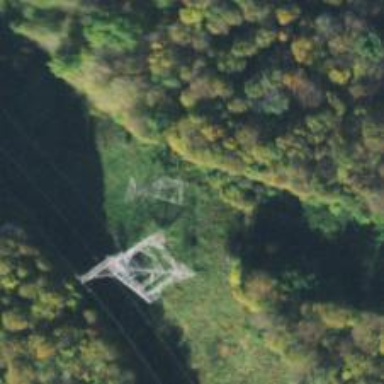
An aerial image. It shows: Lattice structure tower used for power distribution.